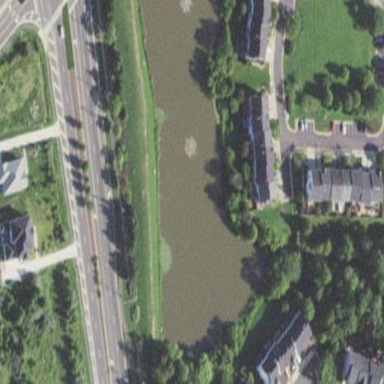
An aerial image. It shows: Pond with natural water.